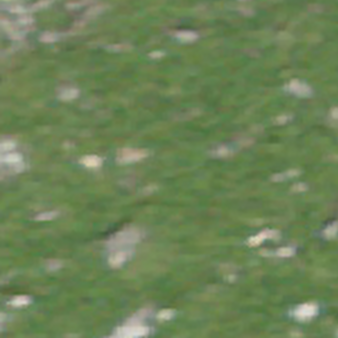
Label: other